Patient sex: F
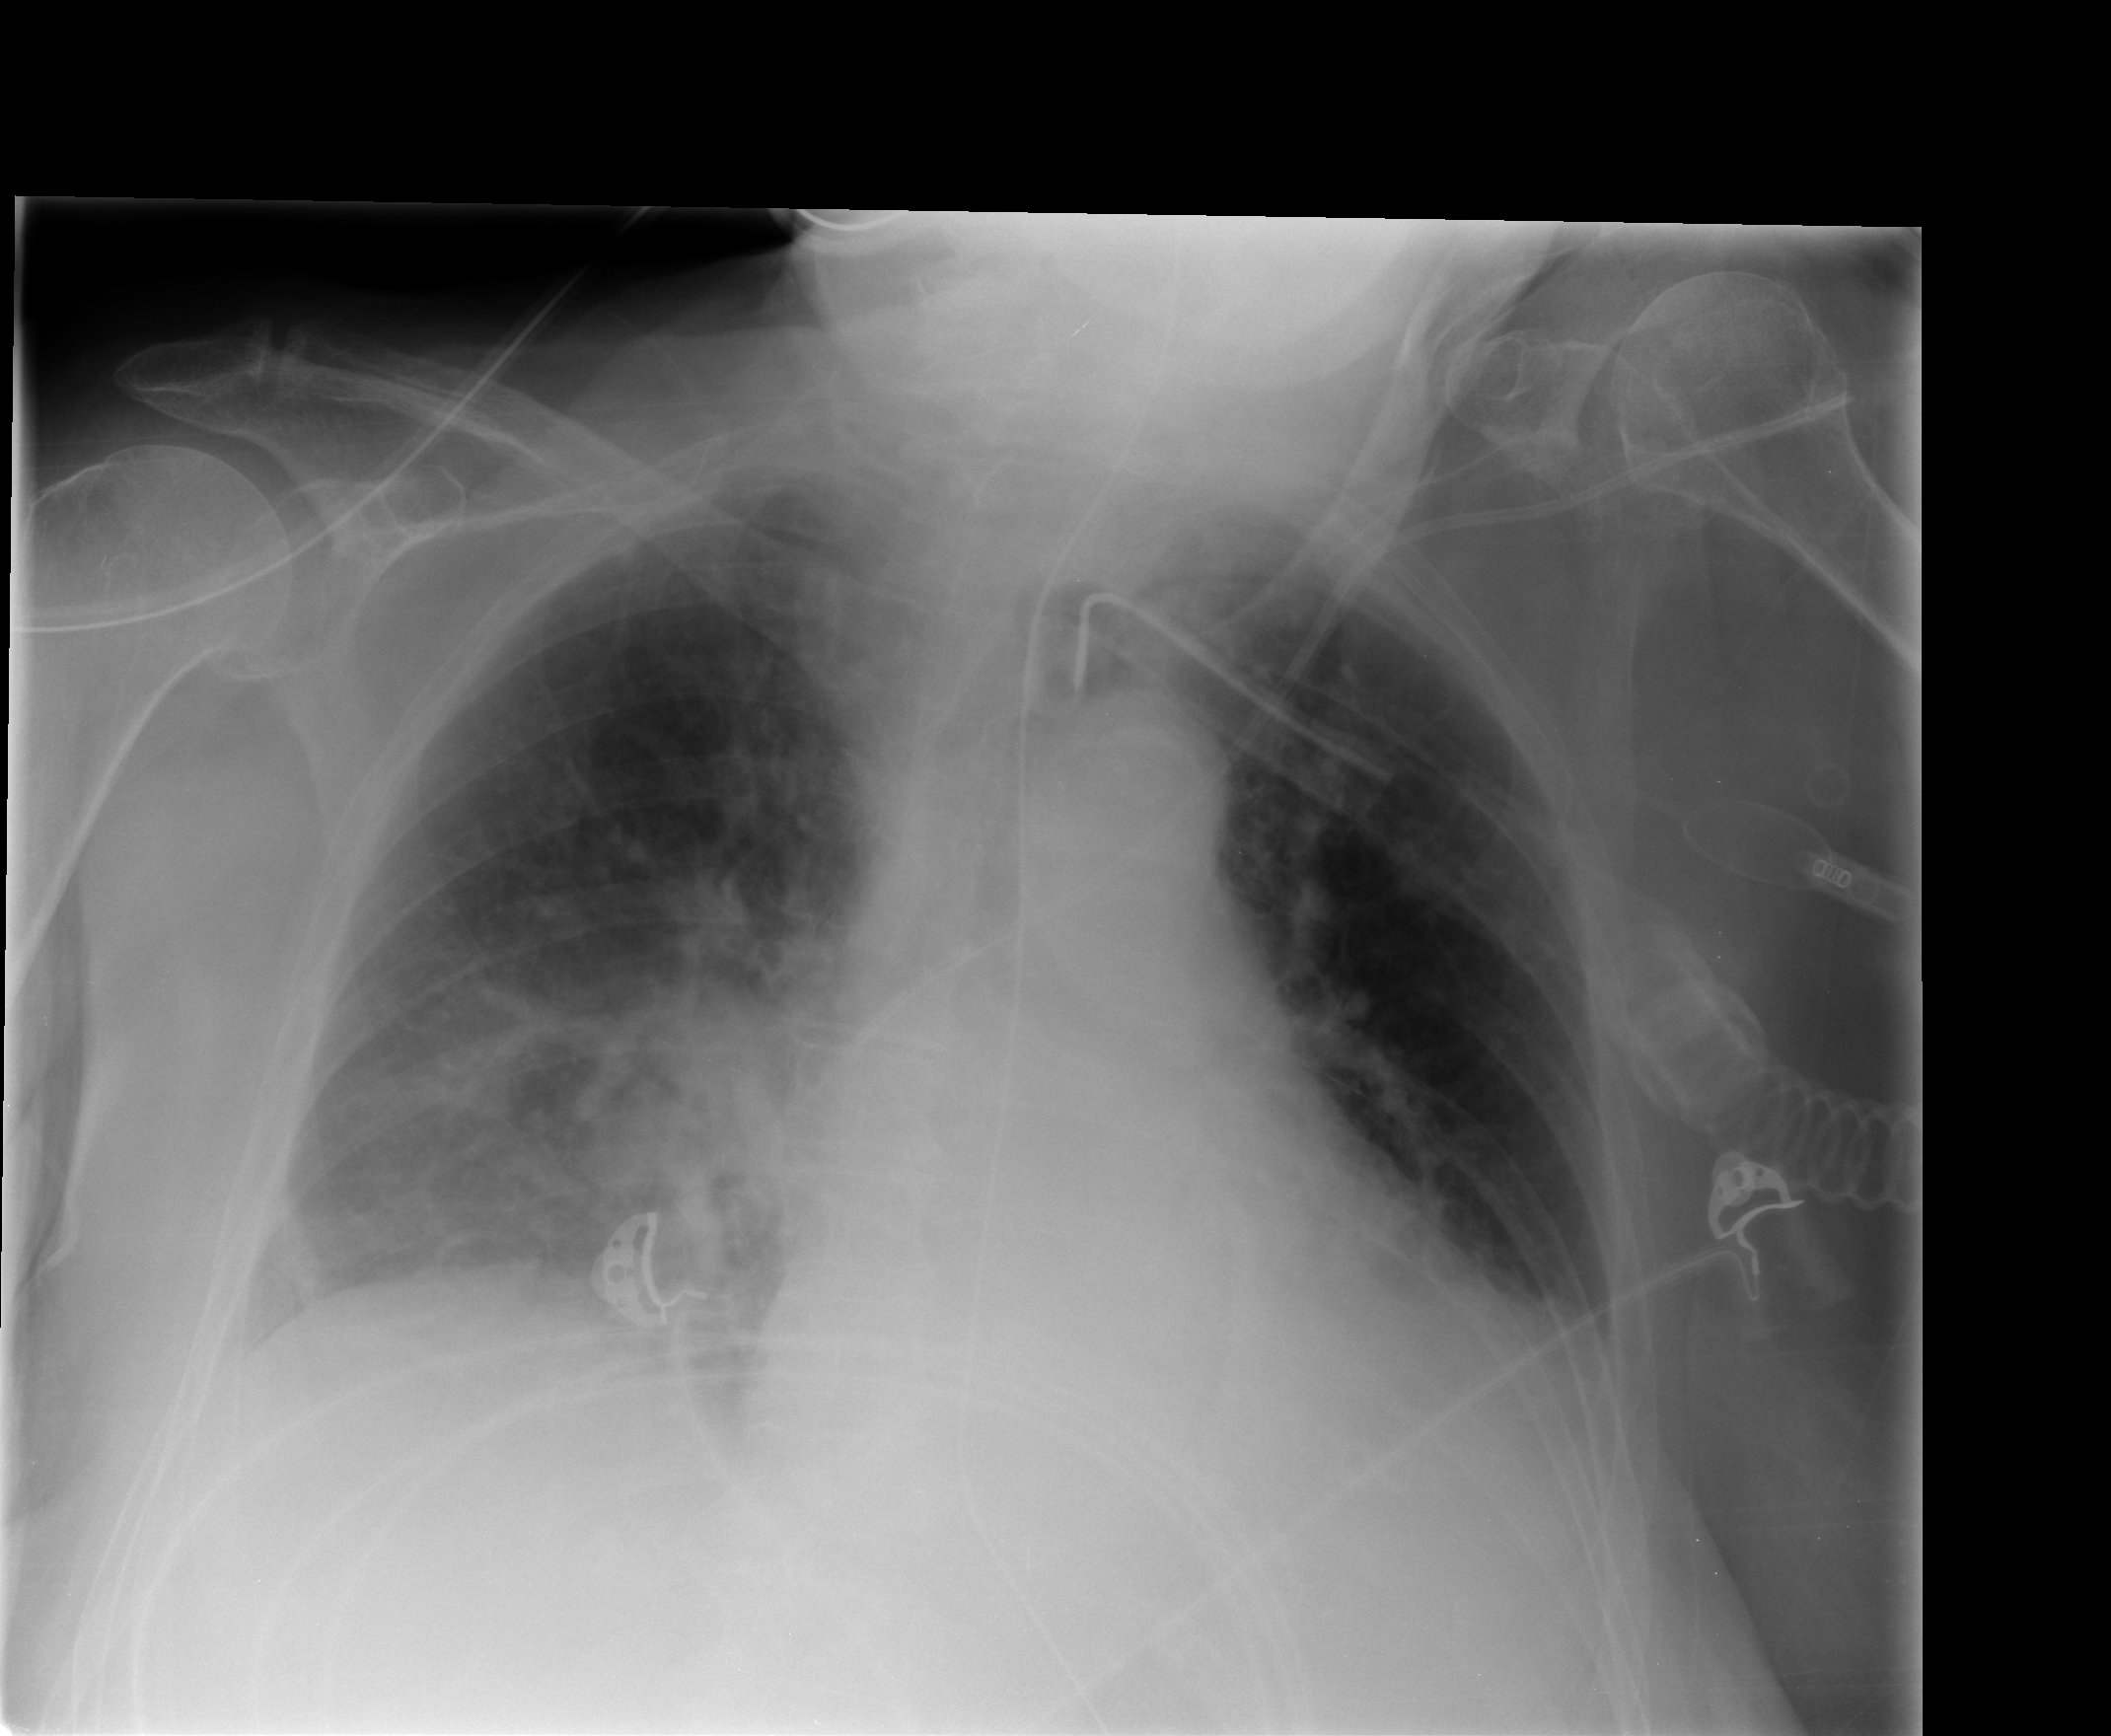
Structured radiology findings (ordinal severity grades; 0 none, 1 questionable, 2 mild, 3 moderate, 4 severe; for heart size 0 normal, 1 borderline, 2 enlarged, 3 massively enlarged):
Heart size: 2
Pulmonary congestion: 2
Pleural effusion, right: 2
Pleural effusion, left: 2
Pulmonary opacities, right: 0
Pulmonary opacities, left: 0
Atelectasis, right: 2
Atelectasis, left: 2